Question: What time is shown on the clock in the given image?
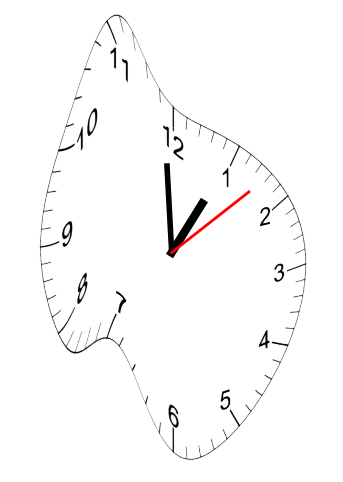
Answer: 12:59:08